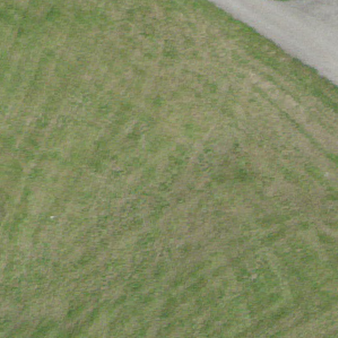
Label: other